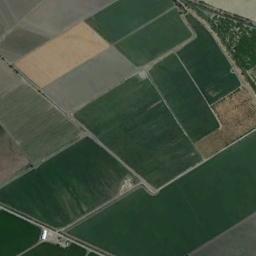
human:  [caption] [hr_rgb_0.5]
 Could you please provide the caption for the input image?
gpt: Several green and tan mixed rectangular farm fields of different sizes and shapes .

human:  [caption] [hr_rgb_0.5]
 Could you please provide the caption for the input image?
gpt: Some rectangular farmlands of different colors and sizes are on the ground and some paths go through the ground .

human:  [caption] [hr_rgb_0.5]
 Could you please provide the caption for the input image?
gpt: There are several clay roads between the rectangular farmlands .

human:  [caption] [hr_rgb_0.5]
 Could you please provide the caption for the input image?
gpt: There are some deep green and light green rectangular farmland .

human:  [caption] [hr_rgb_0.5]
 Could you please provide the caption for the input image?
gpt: There are some green rectangular farmlands and two yellow rectangular farmlands .